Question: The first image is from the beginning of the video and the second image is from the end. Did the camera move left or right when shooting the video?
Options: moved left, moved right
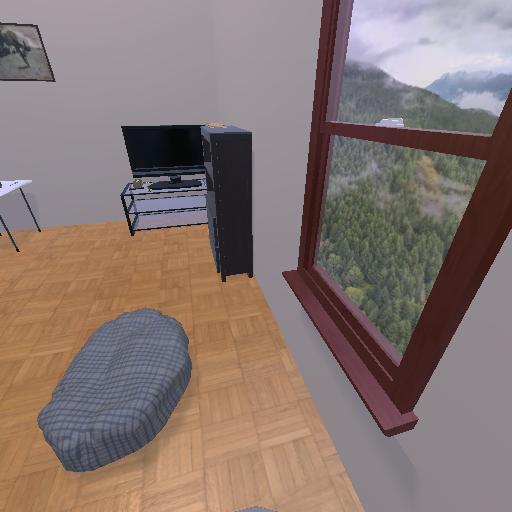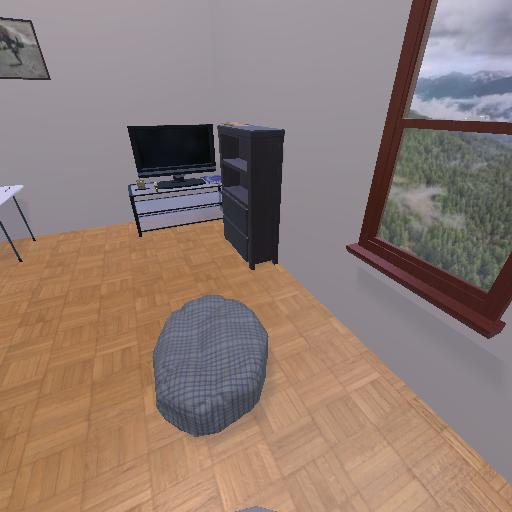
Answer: moved left